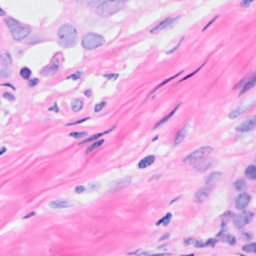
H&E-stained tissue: Breast